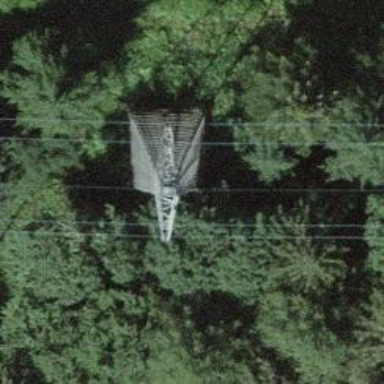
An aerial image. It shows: Power tower.